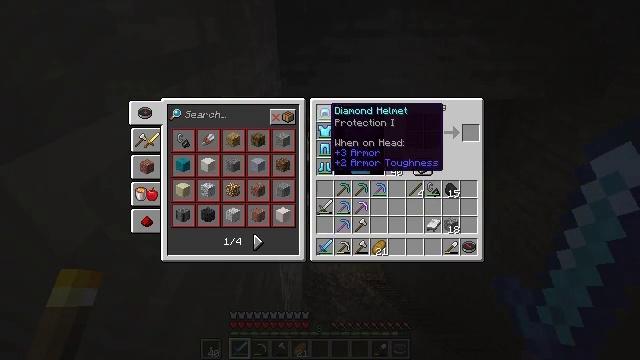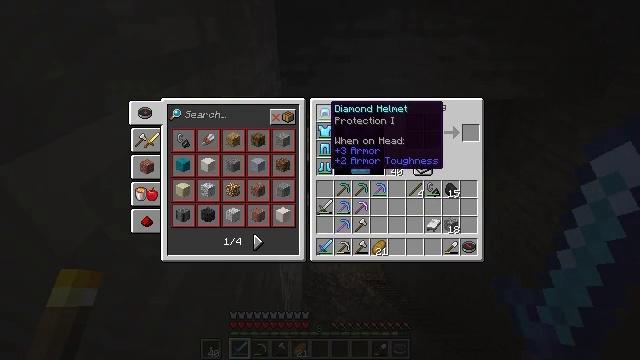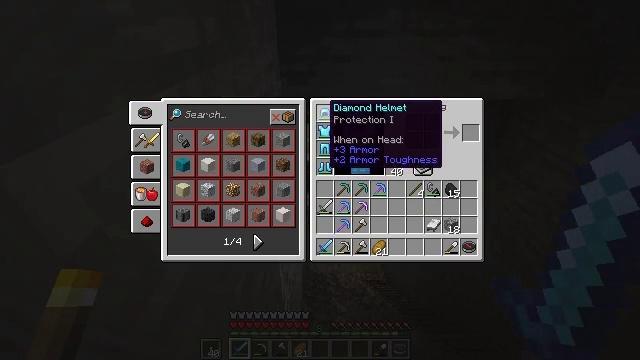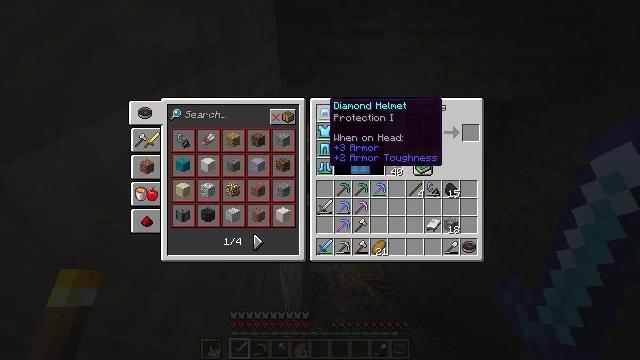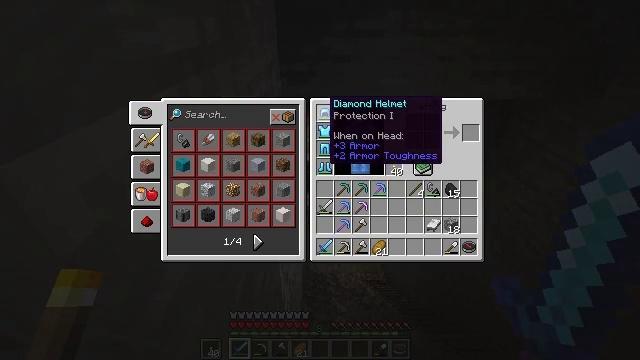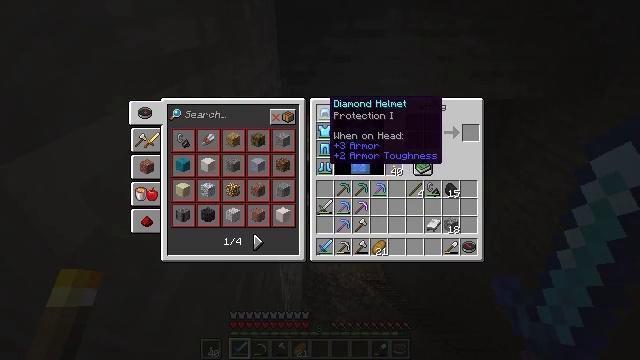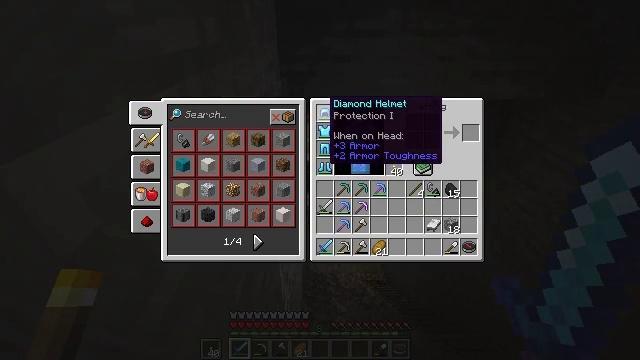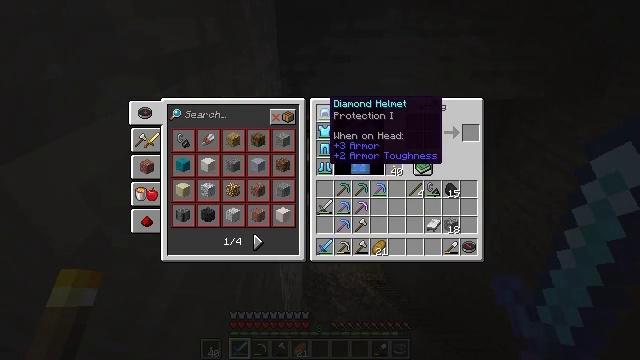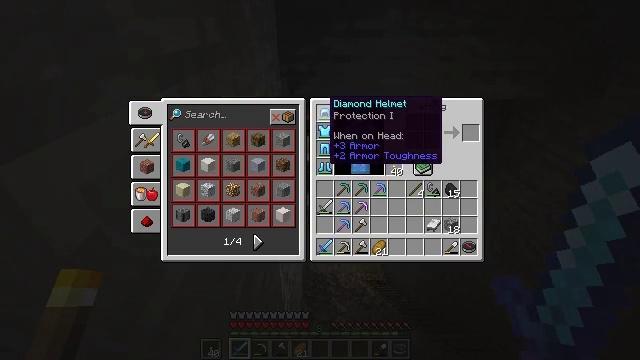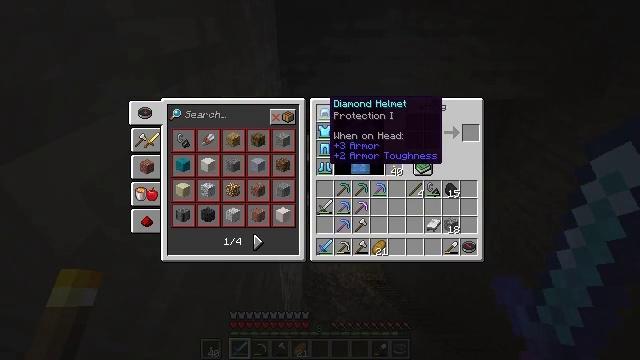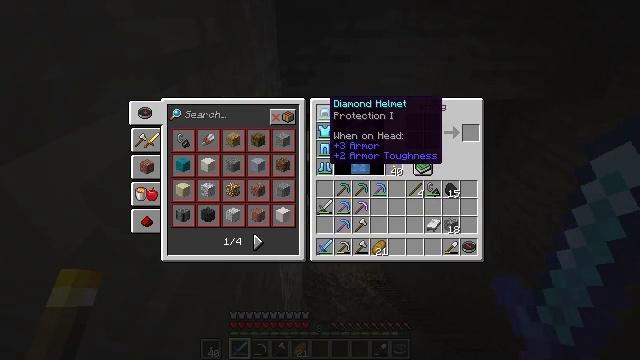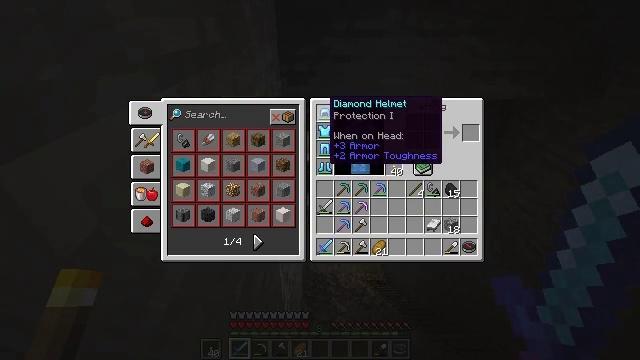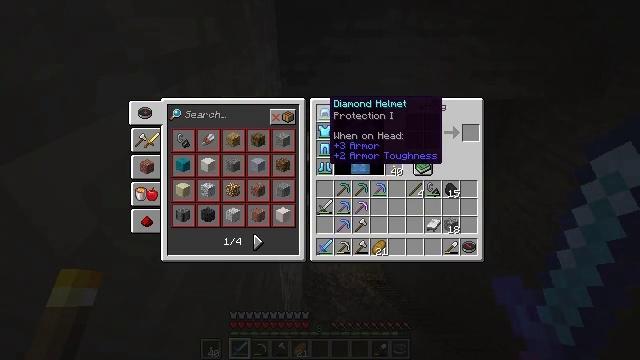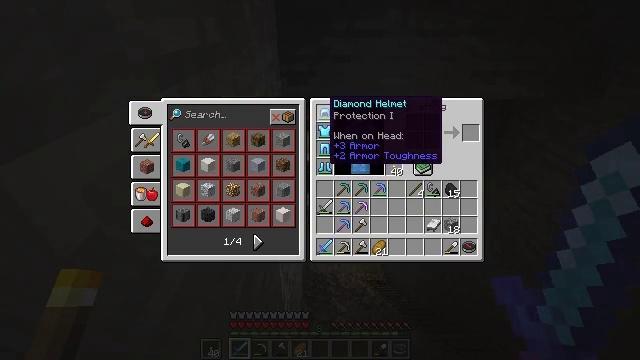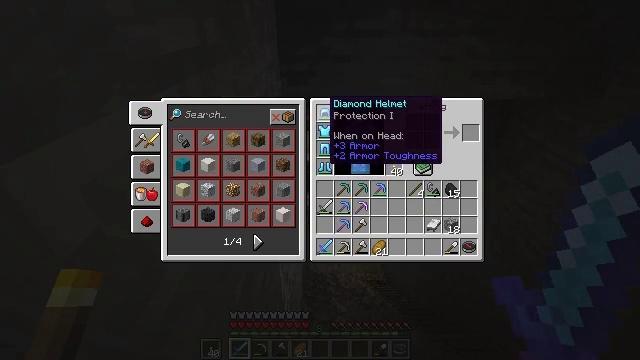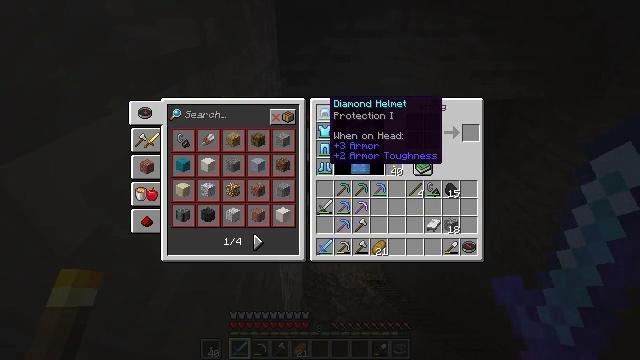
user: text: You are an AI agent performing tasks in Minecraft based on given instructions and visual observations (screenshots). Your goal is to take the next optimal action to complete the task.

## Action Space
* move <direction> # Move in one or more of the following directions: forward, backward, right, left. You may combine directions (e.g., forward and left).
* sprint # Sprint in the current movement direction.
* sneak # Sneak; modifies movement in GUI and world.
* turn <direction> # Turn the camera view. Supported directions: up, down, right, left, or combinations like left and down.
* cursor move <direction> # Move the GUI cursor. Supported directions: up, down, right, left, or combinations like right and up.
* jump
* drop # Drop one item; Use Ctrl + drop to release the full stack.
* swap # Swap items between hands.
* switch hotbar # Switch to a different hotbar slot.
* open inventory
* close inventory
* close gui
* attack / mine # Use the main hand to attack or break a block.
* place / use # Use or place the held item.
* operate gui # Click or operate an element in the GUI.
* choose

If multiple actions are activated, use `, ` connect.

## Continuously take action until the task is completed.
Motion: motion action
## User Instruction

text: Mine the redstone wall torch to retrieve it.
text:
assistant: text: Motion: move forward
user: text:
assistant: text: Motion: move forward
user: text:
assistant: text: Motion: move forward
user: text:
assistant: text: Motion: move forward
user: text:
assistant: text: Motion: move forward
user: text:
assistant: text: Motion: move forward
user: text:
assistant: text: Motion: move forward
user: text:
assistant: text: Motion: move forward
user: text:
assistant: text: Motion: move forward
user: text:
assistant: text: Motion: move forward
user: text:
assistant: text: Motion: move forward
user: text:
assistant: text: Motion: move forward
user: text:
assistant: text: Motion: move forward
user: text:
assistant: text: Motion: move forward
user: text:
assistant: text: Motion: move forward
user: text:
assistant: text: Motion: move forward
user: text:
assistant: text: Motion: move forward
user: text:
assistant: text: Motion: move forward
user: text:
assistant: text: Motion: move forward
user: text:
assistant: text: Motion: move forward
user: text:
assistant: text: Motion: move forward, close inventory
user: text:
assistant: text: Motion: move forward, close inventory
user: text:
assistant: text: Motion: move forward, close inventory
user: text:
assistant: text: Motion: move forward, close inventory
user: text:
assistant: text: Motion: move forward
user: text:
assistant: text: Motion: move forward
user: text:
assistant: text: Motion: move forward
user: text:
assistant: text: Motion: move forward
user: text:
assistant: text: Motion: move forward
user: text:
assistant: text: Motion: move forward